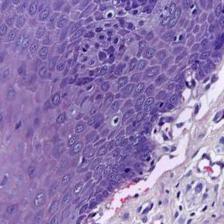
Diagnosis: Normal